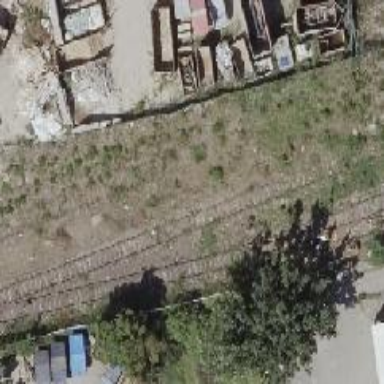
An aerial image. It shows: Railway switch.